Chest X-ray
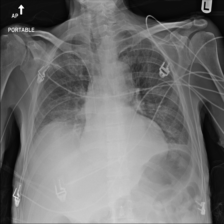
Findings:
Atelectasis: positive
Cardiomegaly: negative
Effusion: negative
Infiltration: positive
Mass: negative
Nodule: negative
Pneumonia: negative
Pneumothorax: negative
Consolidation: negative
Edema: negative
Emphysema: negative
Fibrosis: negative
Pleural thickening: negative
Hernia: negative